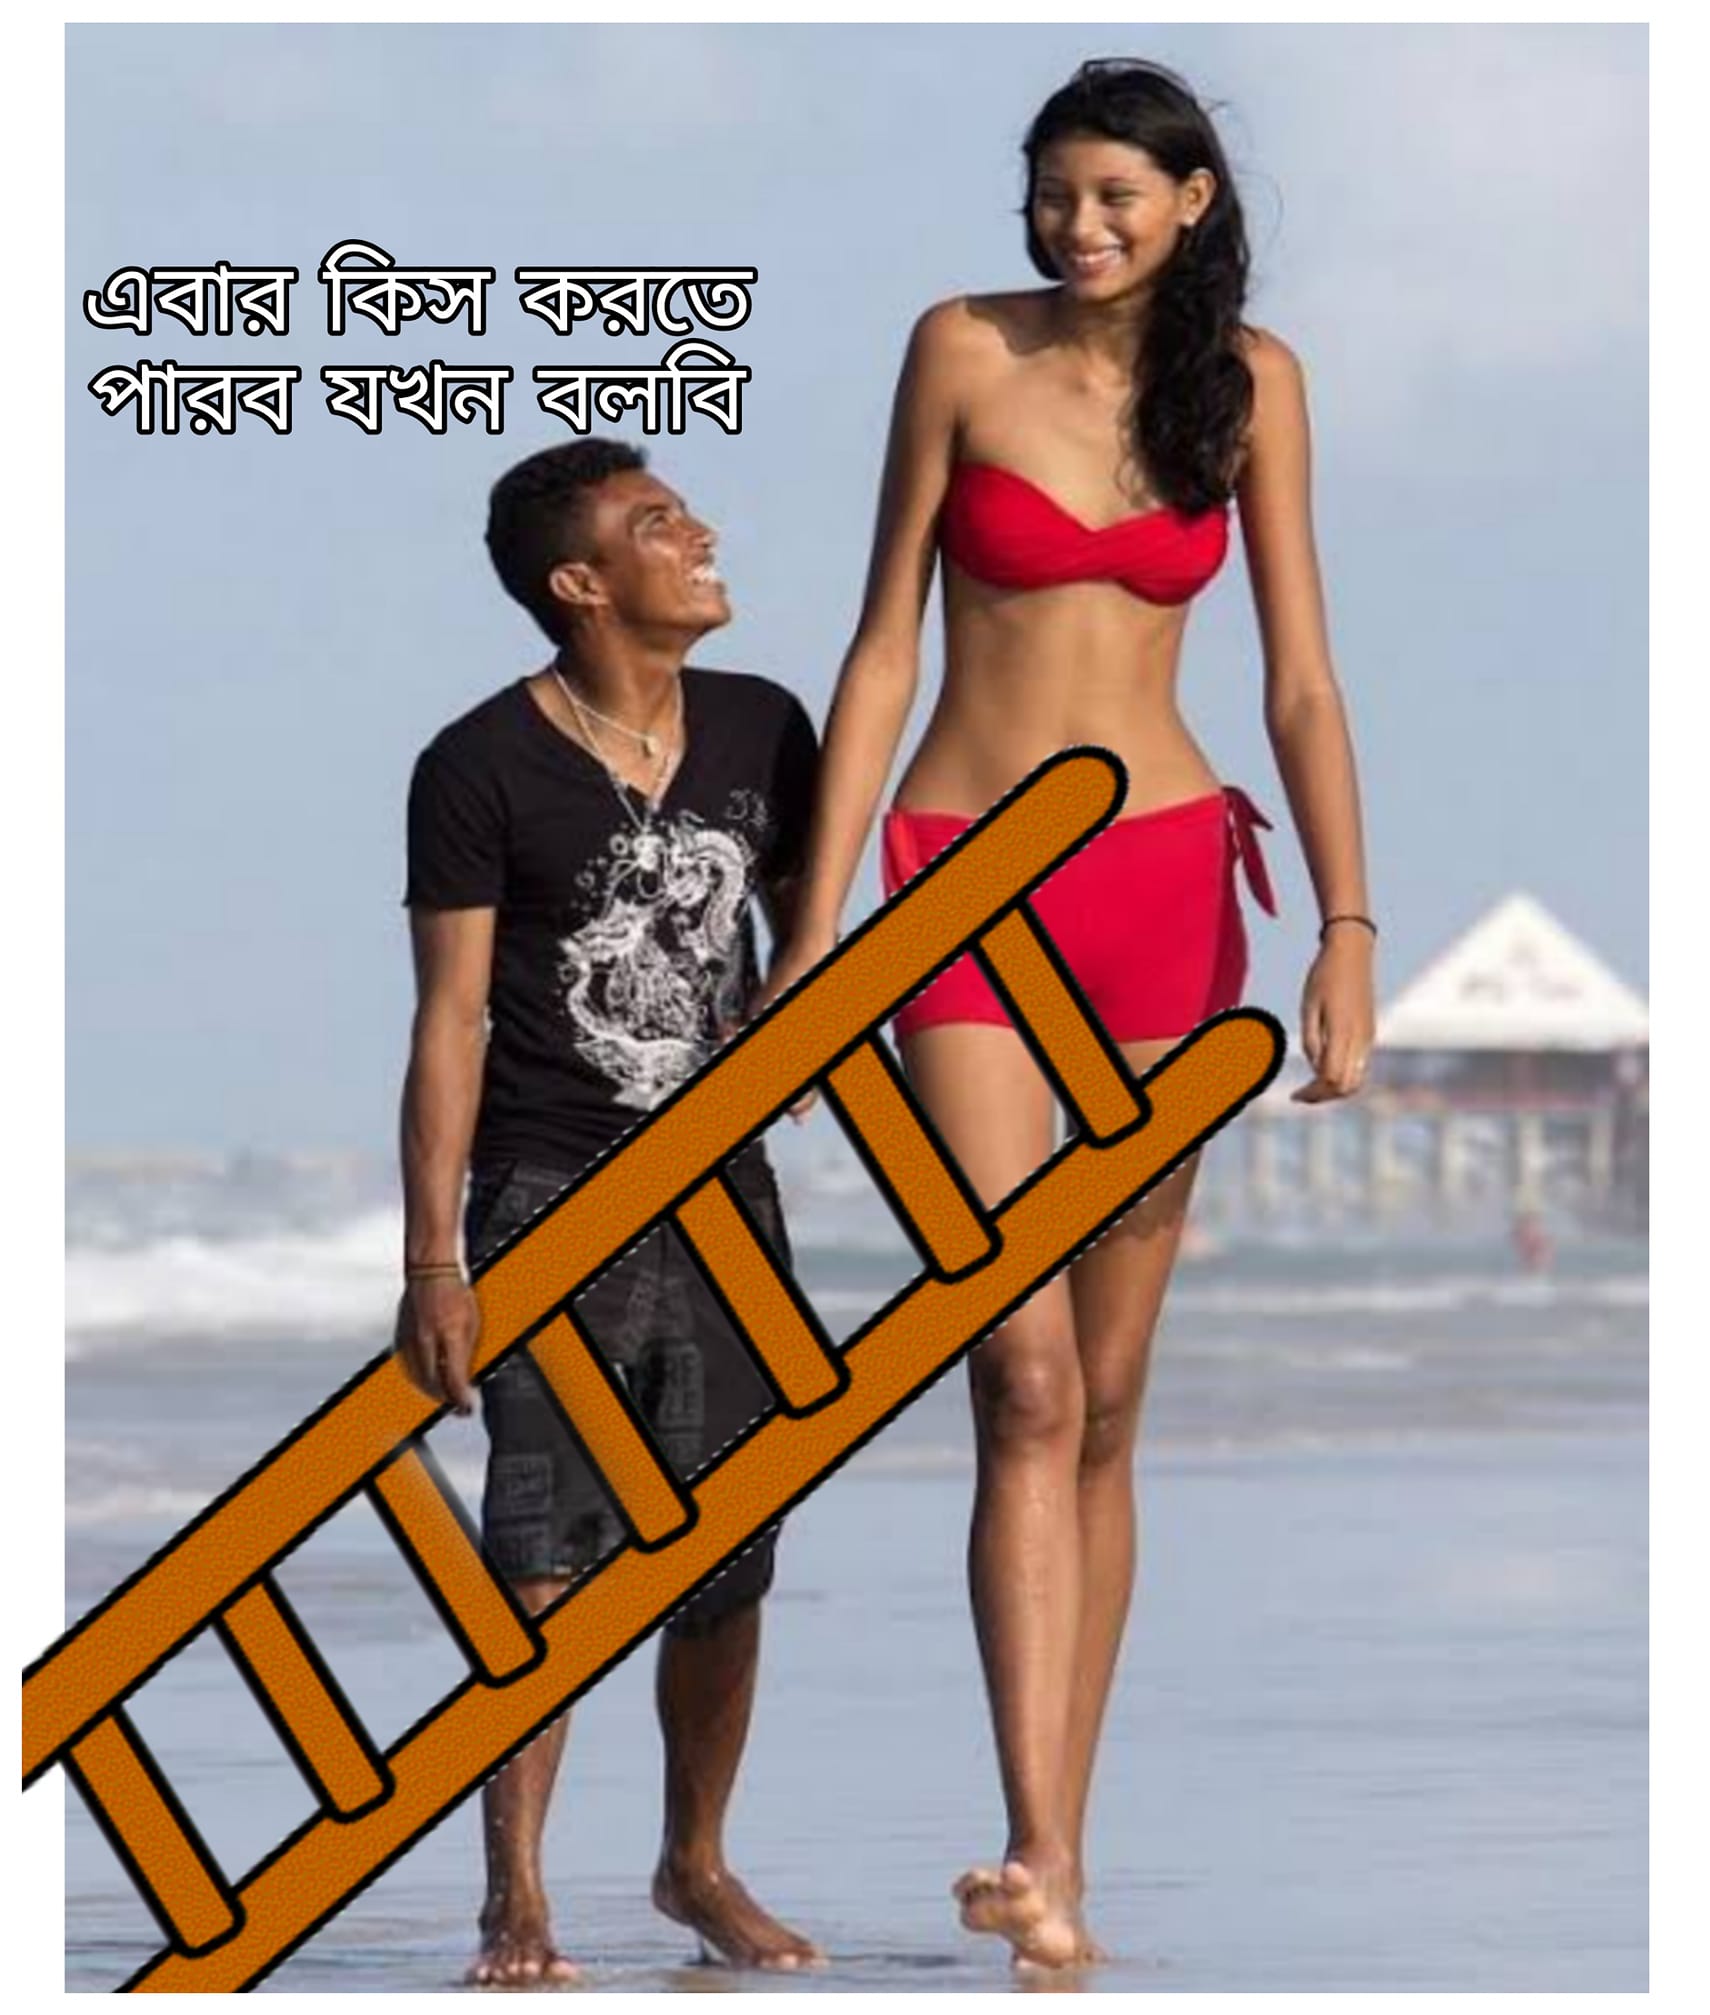
Caption: এবার কিস করতে পারব যখন বলবি
Label: non-hate